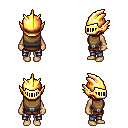
a pixel art fantasy rpg character, female body template, human, tanned skin, leather chest armor, metal pants, green short mohawk hairstyle, gold helm, bracelets, four views (front, back, left, right), 2x2 character sprite sheet, small pixel art, hard edges, no anti-aliasing